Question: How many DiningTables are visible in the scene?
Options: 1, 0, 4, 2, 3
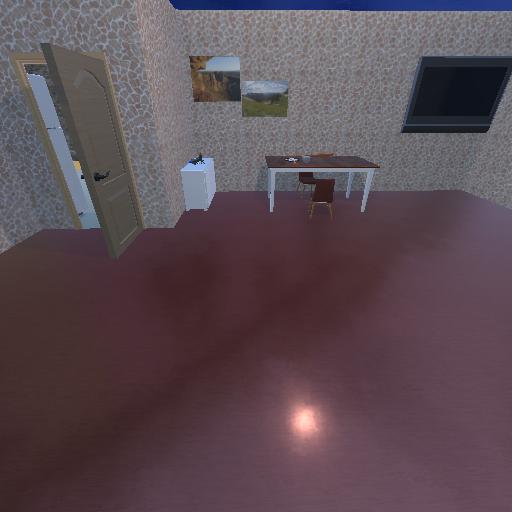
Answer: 1